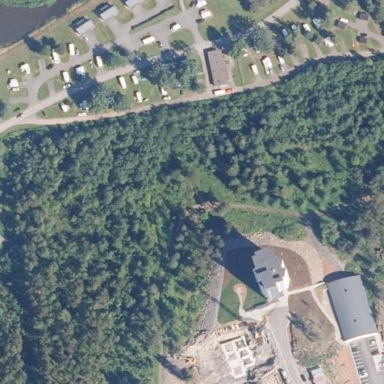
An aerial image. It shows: Camping site with tents and caravans.